Question: we are working for the active directory aunthetication in dotnetnuke and we have done it successfully but there is a problem which can be more clear with the following picture and information below the image.we configure the active directory for the "DNA_NTD domain" and the "DGIWEB" is the server name.

Note that the user "dgiwe" doesn't exist in our DNA_NTD domain (yet it is a local user on the DGIWEB server. Additionally, the domain it is attempting to use (the server name) is incorrect.
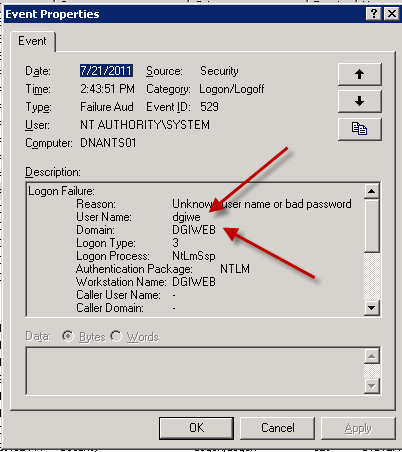
Answer: This is expected behavior, since the user account isn't a domain account it is reflected as a "Machine" account which that distinction is done by putting the servername in for the domain.